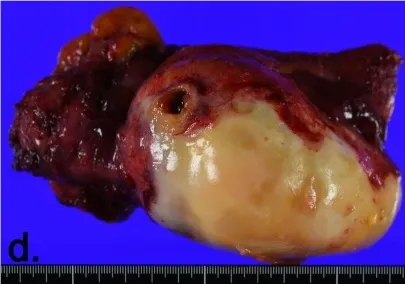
Initial (Pre- IP therapy) radiological, laparoscopic and pathological picture. . D. Gross specimen picture of perforated appendix.
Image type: medical_photograph (other_medical_photograph)